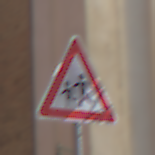
Verkehrszeichen: KinderRechts
Umgebung: Outdoor, Urban
Tageszeit: MorningAfternoon
Wetter: Clear
Licht: Natural
Jahreszeit: NotSpecified
Kontrast: HighContrast